Question: It looks simple, but it is unbelievable hard.
I want to have such layout:

It's 'ListView' which should take a maximum height of buttons (number of visible buttons is dynamic).
I tried this
'''
<Grid>
<Grid.RowDefinitions>
<RowDefinition Height="*"/>
<RowDefinition Height="Auto"/>
</Grid.RowDefinitions>
...
<Grid Grid.Row="1">
<Grid.ColumnDefinitions>
<ColumnDefinition Width="Auto"/>
<ColumnDefinition/>
</Grid.ColumnDefinitions>
<StackPanel>
<Button/>
<Button/>
...
</StackPanel>
<ListView Grid.Column="1"/>
</Grid>
</Grid>
'''
Problem: 'ListView' has a very weird behavior to size self to content. If I add many items, then suddenly it takes all window space.
Question: how to limit 'ListView' height to not exceed buttons total height ('StackPanel' height)?
P.S.: mvvm, so pure xaml is preferable.
P.S.S.: I have feeling it will be a binding of something to something. But of what to what?
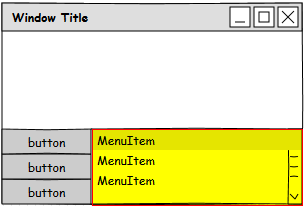
Answer: You just need to data bind the 'ActualHeight' of your 'StackPanel' to the 'ListView.Height' so that the 'ListView' won't grow larger than the 'Button''s 'StackPanel':
'''
<Grid>
<Grid.RowDefinitions>
<RowDefinition Height="*" />
<RowDefinition Height="Auto" />
</Grid.RowDefinitions>
<Grid Grid.Row="1">
<Grid.ColumnDefinitions>
<ColumnDefinition Width="Auto" />
<ColumnDefinition />
</Grid.ColumnDefinitions>
<StackPanel Name="ButtonPanel" Grid.Column="0">
<Button Content="Click" />
<Button Content="Click" />
<Button Content="Click" />
</StackPanel>
<ListView Grid.Column="1" ItemsSource="{Binding Tests}"
Height="{Binding ActualHeight, ElementName=ButtonPanel}" />
</Grid>
</Grid>
'''